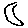
Label: moon